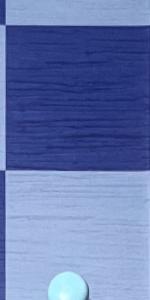
Label: Empty